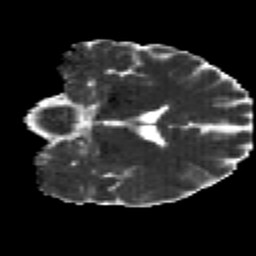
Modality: MD
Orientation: coronal
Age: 33
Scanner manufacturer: siemens
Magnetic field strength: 3 T
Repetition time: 2.2 s
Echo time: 0.084 s